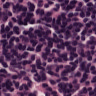
Metastatic tissue present: no